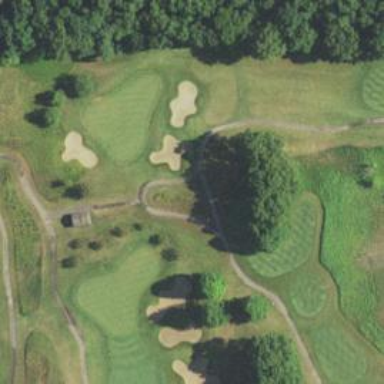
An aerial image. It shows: Golf cartpath that is also road path.